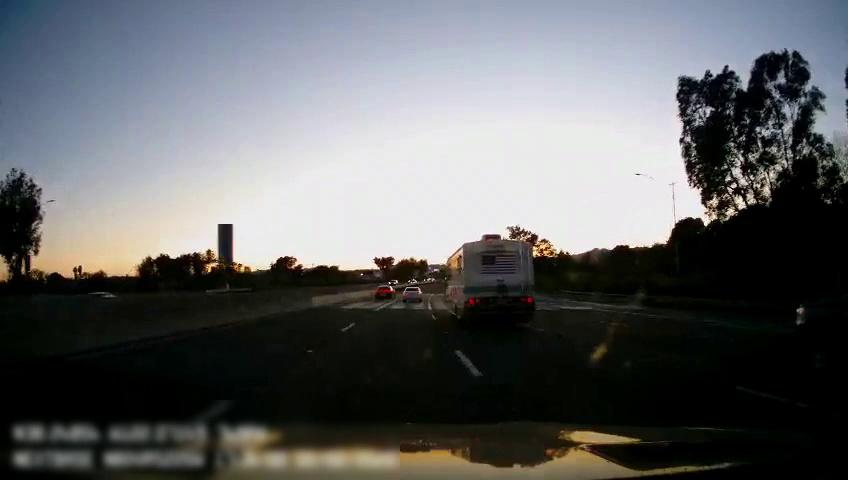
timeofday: Day
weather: Sunny
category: Drivable Space
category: Vehicles | Van
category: Vehicles | Truck
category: Vehicles | Car
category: Vehicles | Car
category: Vehicles | Car
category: Vehicles | SUV
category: Lanes | Current Lane
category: Lanes | Alternate Lane
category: Lanes | Alternate Lane
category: Lanes | Current Lane
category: Lanes | Alternate Lane
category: Lanes | Alternate Lane
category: Lanes | Alternate Lane